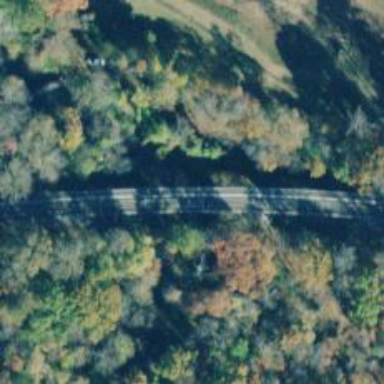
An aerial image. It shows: Bridge over railway line.